Question: I've got class named PagedList which looks like this:
'''
public class PagedList<T> : List<T>
{
public int PageIndex { get; private set; }
public int PageSize { get; private set; }
public int TotalCount { get; private set; }
public int TotalPages { get; private set; }
public bool HasPrevious
{
get
{
return (this.PageIndex > 0);
}
}
public bool HasNext
{
get
{
return (this.PageIndex + 1 < this.TotalPages);
}
}
public PagedList(IEnumerable<T> source, int pageIndex, int pageSize)
{
this.PageIndex = pageIndex;
this.PageSize = pageSize;
this.TotalCount = source.Count();
this.TotalPages = (int)Math.Ceiling(TotalCount / (double)PageSize);
this.AddRange(source.Skip(this.PageIndex * this.PageSize).Take(this.PageSize));
}
}
'''
In my controller I use it like so:
'''
public ActionResult Index(int? page)
{
IRepository<UserInfo> profile = ObjectFactory.GetInstance<IRepository<UserInfo>>();
const int pageSize = 25;
IQueryable<UserInfo> profiles = profile.GetAll().OrderBy(x => x.LastName).AsQueryable<UserInfo>();
var pagedCustomers = new PagedList<UserInfo>(profiles, page ?? 0, pageSize);
return View(pagedCustomers);
}
'''
And finally in my Index.cshtml file I set up my Model like so:
'''
@model System.Web.Mvc.ViewPage<PagedList<Clusteris.Data.UserInfo>>
'''
And When I go Model. it's a huge list, nothing to do with the PagedList I created in the Customers controller.
Anyone got any ideas on what I'm doing wrong?
---
Screenshot:

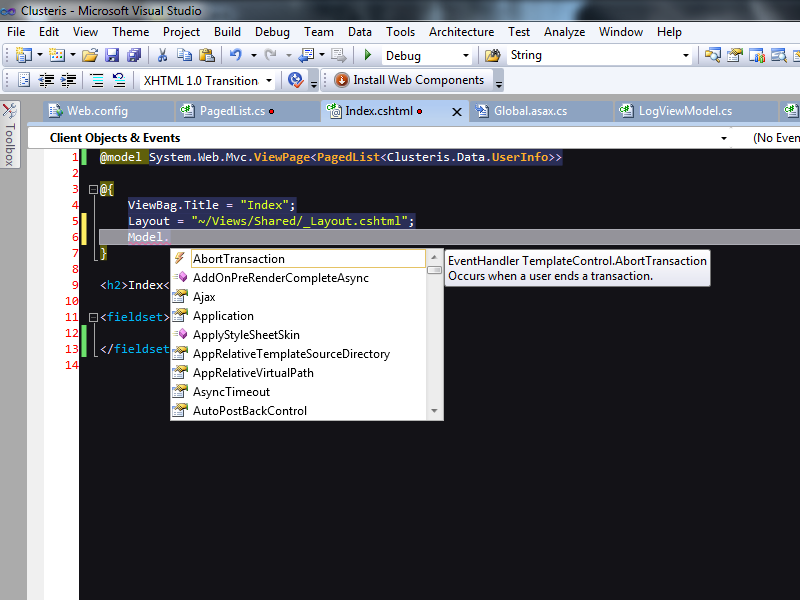
Answer: PagedList is enumerable. To access individual UserInfo object use @foreach(var userInfo in Model)
Someone else mentioned about the use of IQueryable. It's a good practice to use ToArray() or ToList() at boundaries. Your repository is a boundary, so I would consider moving the paging logic to it and make it return either the PagedList object or the data necessary to construct one.